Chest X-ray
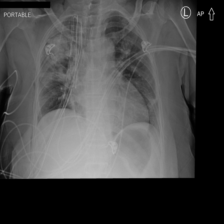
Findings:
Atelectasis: positive
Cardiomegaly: negative
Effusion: negative
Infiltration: negative
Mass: negative
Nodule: negative
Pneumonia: negative
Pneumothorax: negative
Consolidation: negative
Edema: negative
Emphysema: positive
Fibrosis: negative
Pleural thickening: negative
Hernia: negative